Question: After deploying some changes to Heroku, I am getting the following error (even if I revert the changes).
'''
" heroku web.1 - - Starting process with command 'bin/rails server -p 59617 -e production'
" app web.1 - - /usr/bin/env: ruby : No such file or directory
" heroku web.1 - - Process exited with status 127
" heroku web.1 - - State changed from starting to crashed
'''
Seems that my app does not understand ruby anymore. These are my files in /bin:
'''
#!/usr/bin/env ruby
ENV['BUNDLE_GEMFILE'] ||= File.expand_path('../../Gemfile', __FILE__)
load Gem.bin_path('bundler', 'bundle')
'''
'''
#!/usr/bin/env ruby
APP_PATH = File.expand_path('../../config/application', __FILE__)
require_relative '../config/boot'
require 'rails/commands'
'''
'''
#!/usr/bin/env ruby
require_relative '../config/boot'
require 'rake'
Rake.application.run
'''

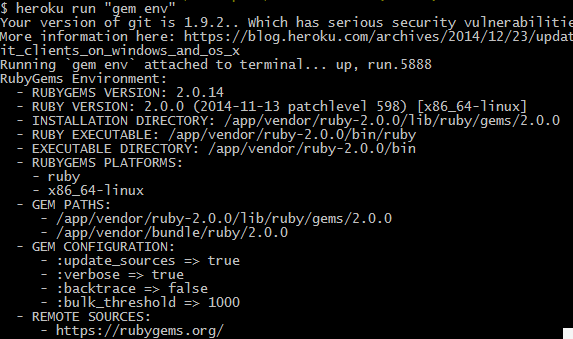
Answer: After some hours trying different solutions, this is the only thing that worked for me:
'''
rake rails:update:bin
'''
And push the changes again to Heroku.